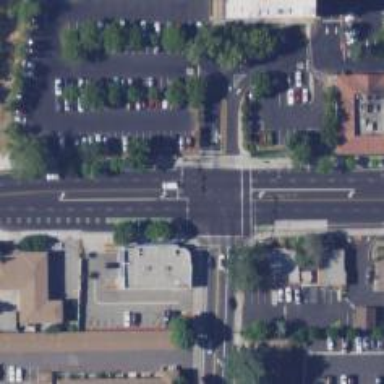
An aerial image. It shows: Solid stop line on the road marking.